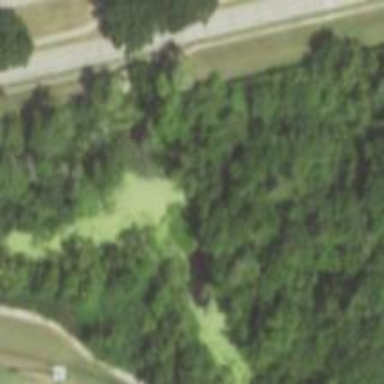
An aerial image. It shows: Canal.